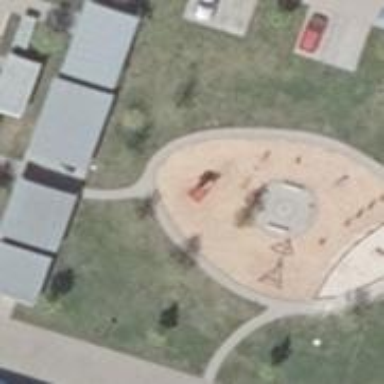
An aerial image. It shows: Playground with slide and climbing wall.